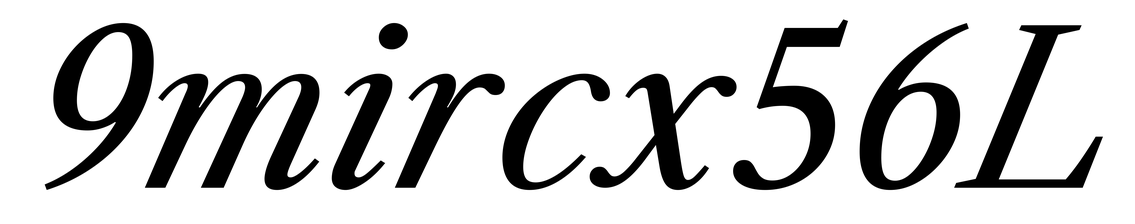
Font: LibreCaslonText-Italic_Italic